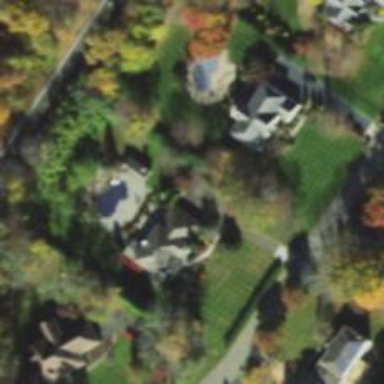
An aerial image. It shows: Driveway.